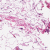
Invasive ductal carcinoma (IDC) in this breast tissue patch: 0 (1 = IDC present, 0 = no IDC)